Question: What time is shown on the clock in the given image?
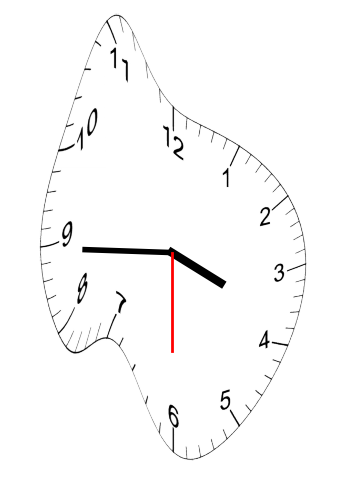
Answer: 03:44:30